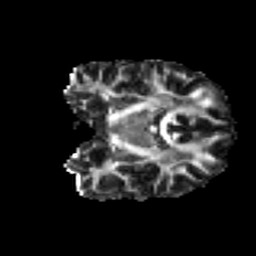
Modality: FA
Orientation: coronal
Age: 28
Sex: female
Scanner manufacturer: ge
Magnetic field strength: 3 T
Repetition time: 7.8 s
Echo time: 0.0606 s